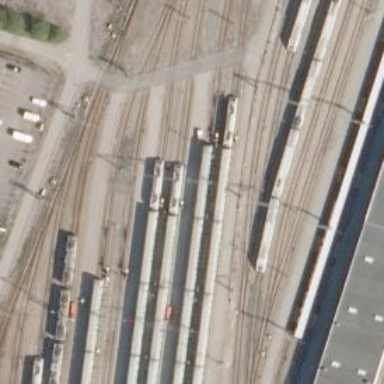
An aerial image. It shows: Railway signal.